Question: I want to build an area chart in Google spreadsheets using the Charts visualization service.
This is how my data looks like:

And the script:
'''
var data = google.visualization.arrayToDataTable(range);
var options = {
title: 'Dados',
hAxis: {title: 'Data', titleTextStyle: {color: '#333'}}
};
var chart = new google.visualization.AreaChart(document.getElementById('chart_div'));
chart.draw(data, options);
'''
Which doesn't return any chart!
This is the code to retrieve the range values:
'''
var range=SpreadsheetApp.getActiveSpreadsheet().getSheetByName('mySheet').getRange("A1:B10").getValues();'
'''
If the 1st column data is replaced by strings, it works perfectly. So I guess the problem is related with the data type of the 1st column. I've checked the reference, and Date should be allowed: <URL>
Help anyone?
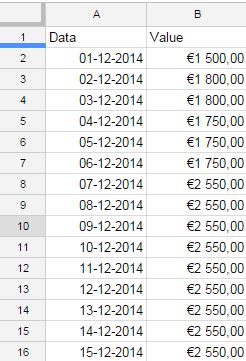
Answer: Are you getting an error such as 'The script completed but the returned value is not a supported return type.'? If so, this is because even though the Google Charts API supports Date values, Date values can't be passed from Apps Script server side functions to client side functions. I used a map function to create a new 2D array that converts the Dates to strings before sending them to the client side and I was able to successfully create a chart:
'''
var range = ...
return range.map(function (row) { return [row[0].toString(), row[1]]; } );
'''